Question: The following code works fine as long as I don't use 'As Total' in the sql statement. Any column name works fine.
'''
'Get the total number of trusses this type
sql2 = "SELECT max(sequencenumber) as Total from fitapieces fs WHERE fs.projectnumber = " & TempPieceInfo.ProjectNumber & " And fs.buildingtype = '" & TempPieceInfo.BuildingType & "' And " &
" fs.buildingnumber = '" & TempPieceInfo.BuildingNumber & "' And fs.buildinglevel = '" & TempPieceInfo.BLevel & "' And fs.batch = '" & TempPieceInfo.Batch & "' and fs.trussname = '" & TempPieceInfo.Trussname & "'"
myDataset2 = SelectFromDB(sql)
If Not myDataset2 Is Nothing Then
If myDataset2.Tables("CurData").Rows.Count > 0 Then
TempPieceInfo.TotalNumberofTrussesThisType = myDataset2.Tables("CurData").Rows(0).Item("Total").ToString.Trim
End If
End If
'''
When I use 'As Total' I get the error that "Total" doesn't belong to the table 'CurData'.

What is different about using the 'As' clause when using a dataset?
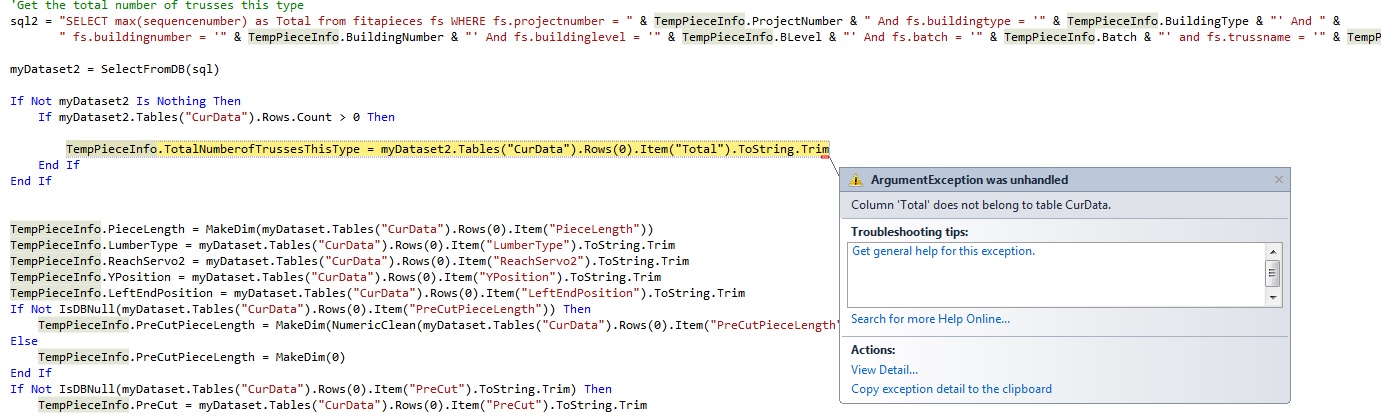
Answer: Your query is contained in variable 'sql2' while the 'SelectFromDB' method gets the paramater 'sql'. This must be causing the issue. Please change the parameter name to 'sql2' in the 'SelectFromDB' method.
Hope this helps!!